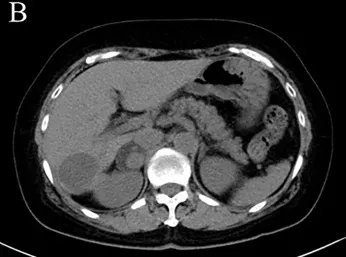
Imaging analysis. Non-enhanced.
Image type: radiology (ct)